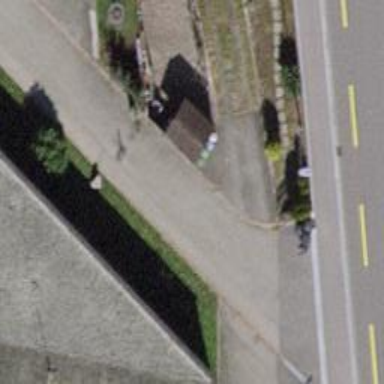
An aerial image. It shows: Bollard barrier.